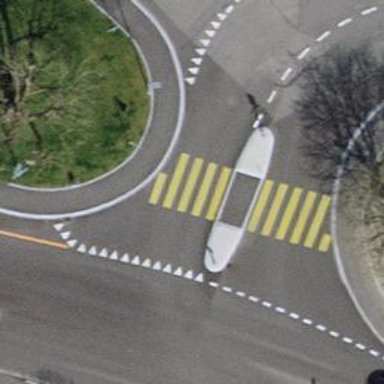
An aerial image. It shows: Zebra crossing with pedestrian island.